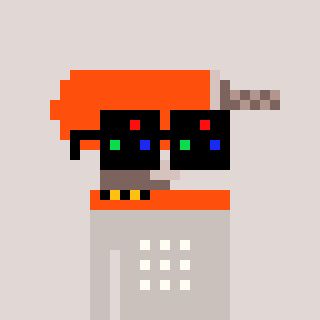
a pixel art character with square black sunglasses, a drill-shaped head and a foggrey-colored body on a warm background